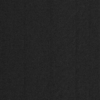
Label: dusty